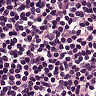
Metastatic tissue present: no